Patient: sex M, age 17
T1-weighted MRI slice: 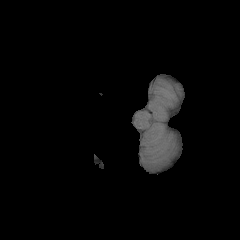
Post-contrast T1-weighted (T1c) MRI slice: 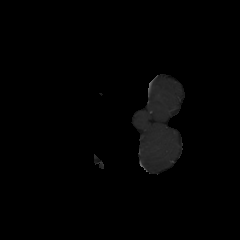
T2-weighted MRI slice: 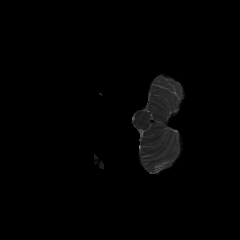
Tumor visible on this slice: no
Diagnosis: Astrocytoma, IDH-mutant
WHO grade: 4